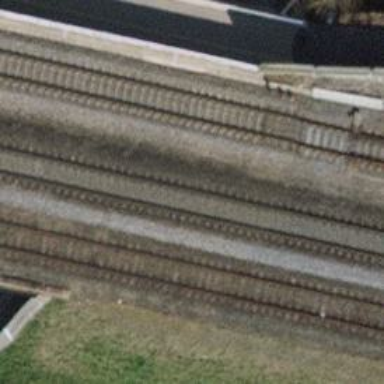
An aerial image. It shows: Single-track electrified railway with contact line.